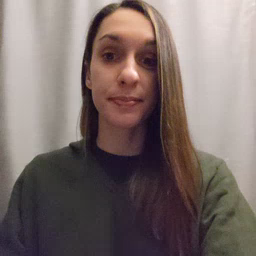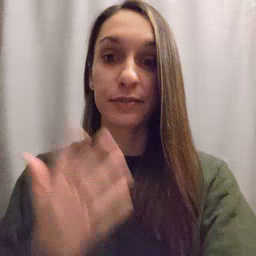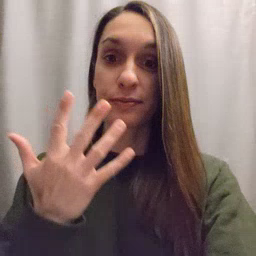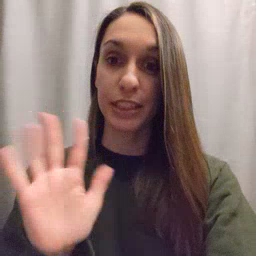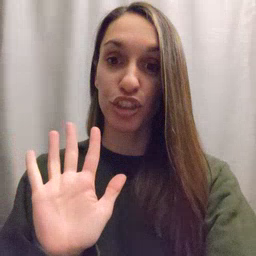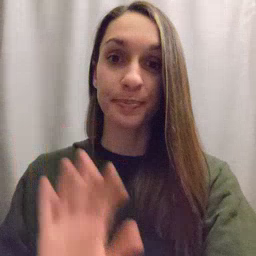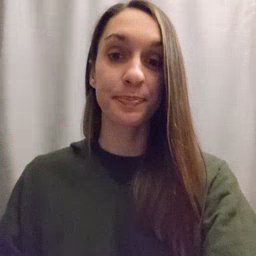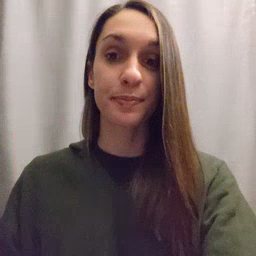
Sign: finish